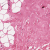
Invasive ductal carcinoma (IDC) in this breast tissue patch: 0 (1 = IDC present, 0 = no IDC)